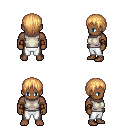
a pixel art fantasy rpg character, male body template, human, dark skin, white sleeveless shirt, white pants, light blonde plain hairstyle, leather bracers, four views (front, back, left, right), 2x2 character sprite sheet, small pixel art, hard edges, no anti-aliasing